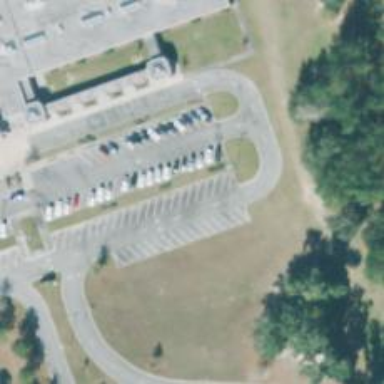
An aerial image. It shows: Parking space is available.